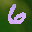
Label: 6